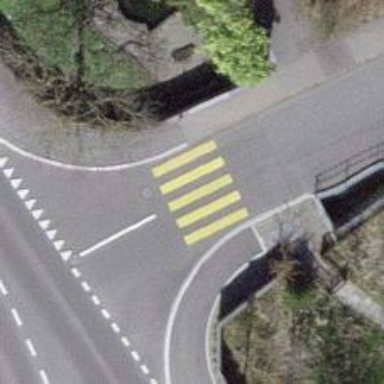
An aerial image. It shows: Uncontrolled zebra crossing on the road.